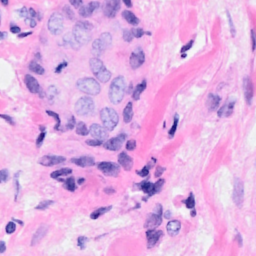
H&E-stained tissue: Breast